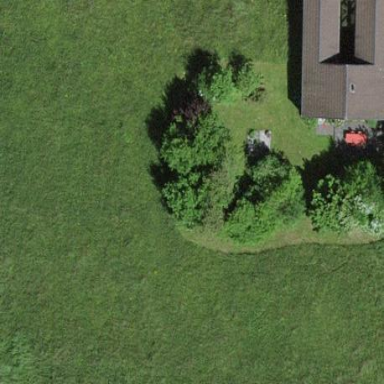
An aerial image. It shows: Open area covered with grass.